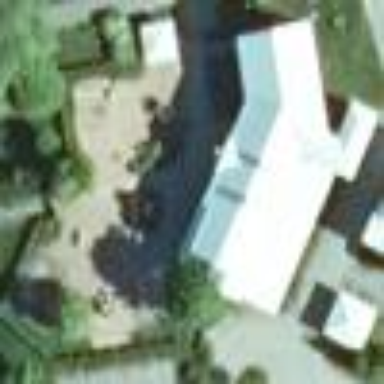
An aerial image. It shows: Kindergarten.